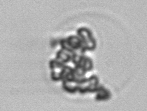
Label: Phaeocystis